Question: I am trying to create an action that allows me to post an anchor href with an ajax call. Firstly the anchor tag is created with a backend set up so it cannot be inside a form etc so that is not going to work.
Here is the markup for the button, the href is added dynamically with js:
'''
<a class="js-add-to-cart button buying-options buy-button" data-products-in-cart="<?= $products_in_cart ?>">
Select a size
</a>
'''
I have currently got this code working which posts the anchor:
'''
jQuery(function(){
jQuery('a.buy-button').click(function(event) {
event.preventDefault();
jQuery.ajax({
url: jQuery(this).attr('href'),
type: 'POST',
async: true,
beforeSend: function(){
jQuery('#result').hide();
jQuery('#ajax-loader').show();
},
error: function(xhr, status, thrown){
alert(xhr + ',' + status+ ',' + thrown);
},
complete: function(){
jQuery('#ajax-loader').hide();
},
success: function(data) {
jQuery('#result').empty().append(data);
jQuery('#result').fadeIn('slow');
}
});
});
});
'''
It works but my only issue is that it basically does a get request and in the header network response I get this:

This does not post the add to cart url and make the product added to cart.
Does anyone know how this can be done?
Cheers,
Mark
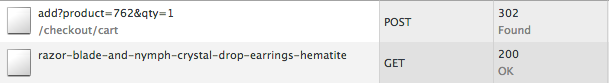
Answer: perhaps using the <URL>.
I'm assuming that you are not using the $ alias for jQuery because you are not aware of it, and not because of any conflict issues.
'''
$(function(){
$('a.buy-button').click(function(event) {
event.preventDefault();
$('#result').hide();
$('#ajax-loader').show();
$.post($(this).attr('href'), function (data) {
$('#ajax-loader').hide();
$('#result').empty().append(data);
$('#result').fadeIn('slow');
});
});
});
'''